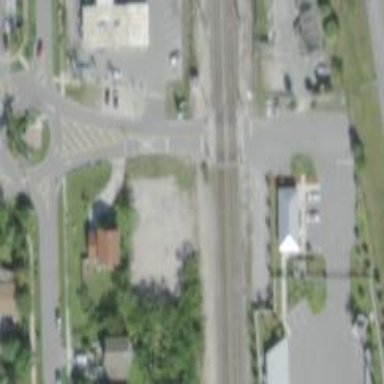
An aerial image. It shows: Railway level crossing.